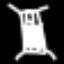
Label: bed